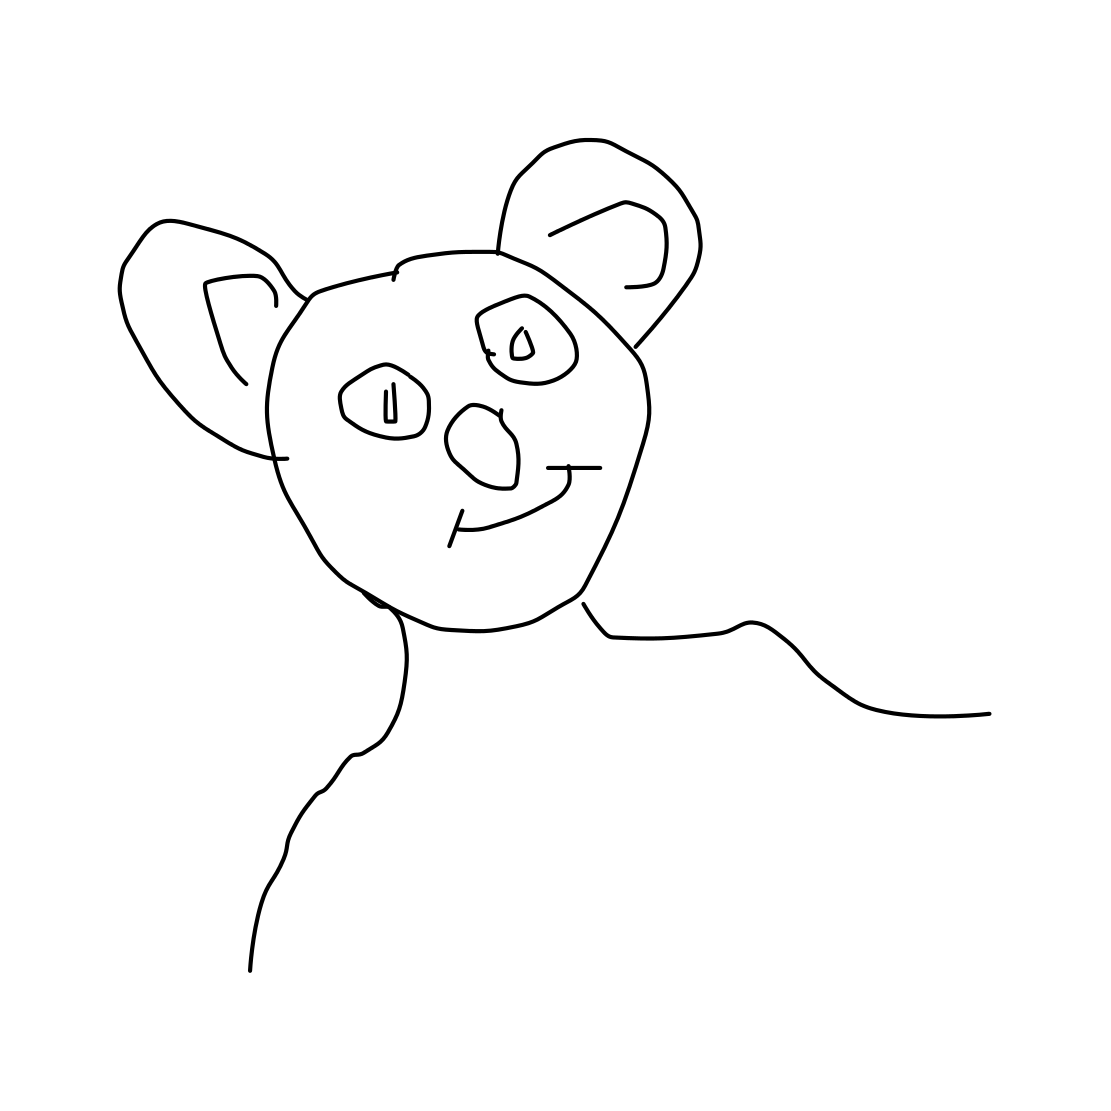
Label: panda